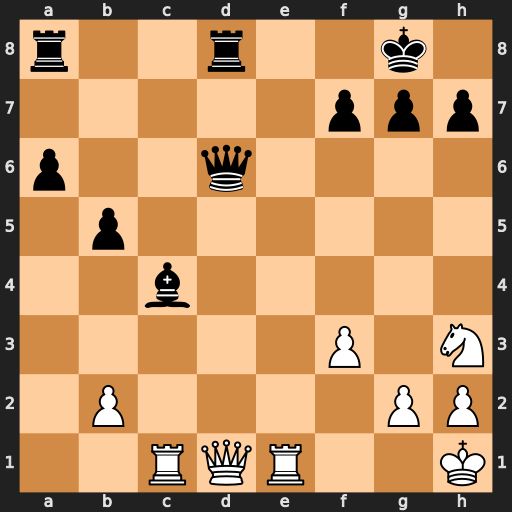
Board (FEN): r2r2k1/5ppp/p2q4/1p6/2b5/5P1N/1P4PP/2RQR2K
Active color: w
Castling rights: -
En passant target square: -
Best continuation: Re8+ Rxe8 Qxd6